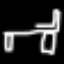
Label: bed